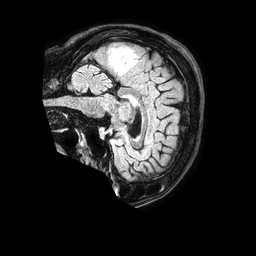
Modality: FLAIR
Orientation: sagittal
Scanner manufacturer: philips
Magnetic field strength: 1.5 T
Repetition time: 4.8 s
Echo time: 0.3 s